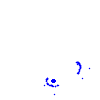
Particle: kaon